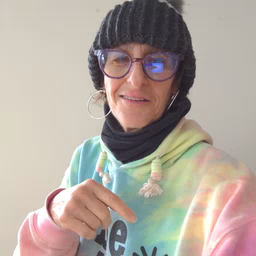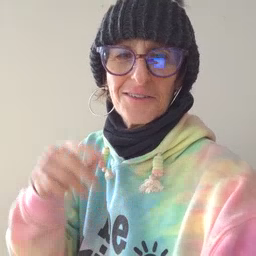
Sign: snow